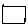
Label: square